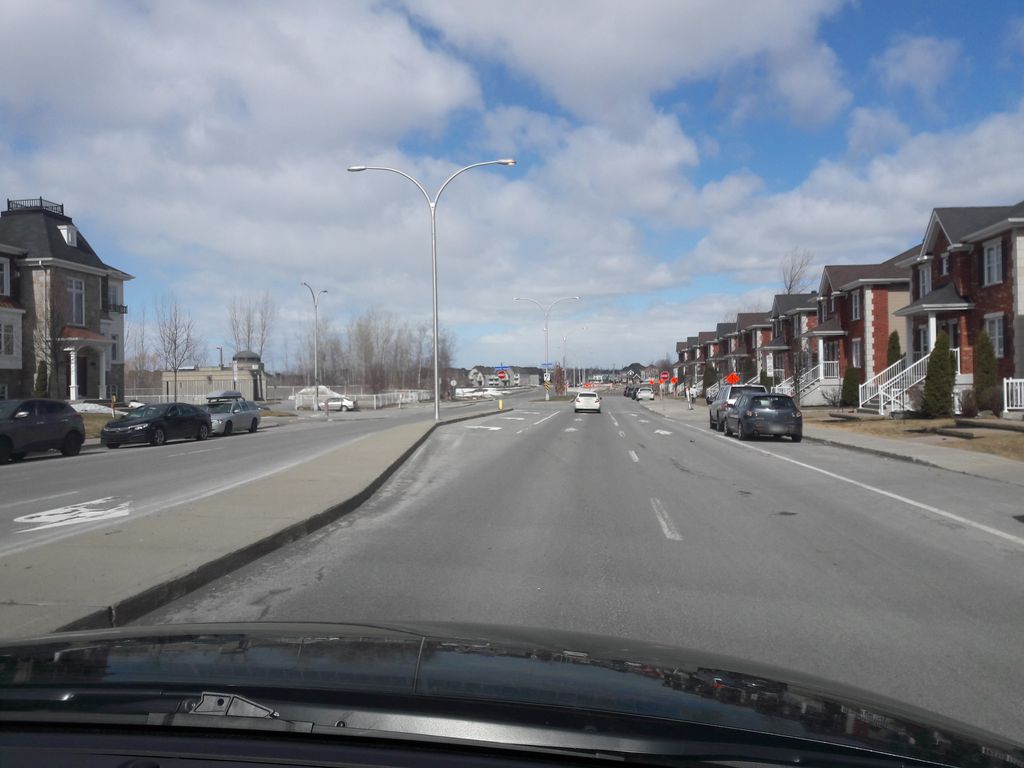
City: montreal